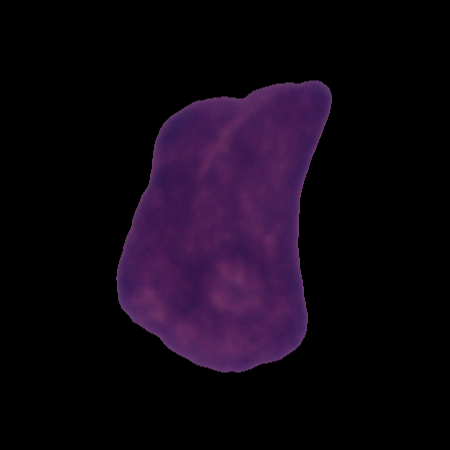
Label: cancer